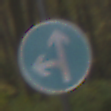
Verkehrszeichen: VorgeschriebeneFahrtrichtungGeradeausOderLinks
Umgebung: Outdoor, Nature
Tageszeit: MorningAfternoon
Wetter: Overcast
Licht: Natural
Jahreszeit: Autumn
Kontrast: LowContrast